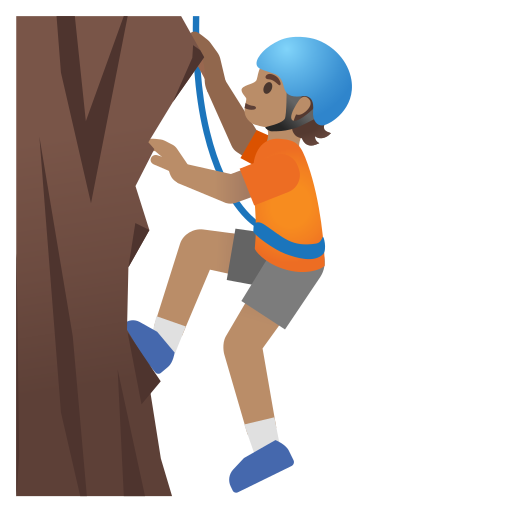
Emoji: 🧗🏽